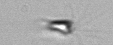
Label: Calciopappus